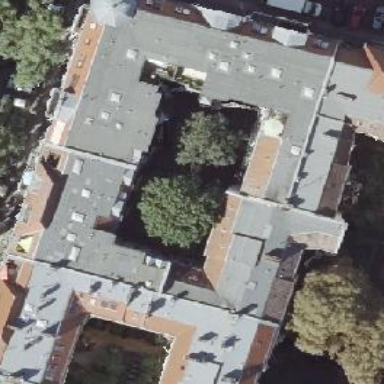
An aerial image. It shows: Unique apartment building with double saltbox roof shape.